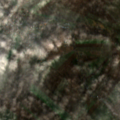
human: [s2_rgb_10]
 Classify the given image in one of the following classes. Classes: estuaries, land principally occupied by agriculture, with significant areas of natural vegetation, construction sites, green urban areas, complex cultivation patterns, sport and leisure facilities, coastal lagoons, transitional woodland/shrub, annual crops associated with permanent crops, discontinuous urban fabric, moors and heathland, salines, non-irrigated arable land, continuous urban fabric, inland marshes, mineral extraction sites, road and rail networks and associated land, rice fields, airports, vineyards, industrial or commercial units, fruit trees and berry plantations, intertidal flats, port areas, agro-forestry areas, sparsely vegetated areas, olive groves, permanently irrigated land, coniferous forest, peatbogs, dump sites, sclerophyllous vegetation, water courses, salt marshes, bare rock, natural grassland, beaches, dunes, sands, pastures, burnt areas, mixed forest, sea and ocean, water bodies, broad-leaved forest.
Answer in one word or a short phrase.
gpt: discontinuous urban fabric, non-irrigated arable land